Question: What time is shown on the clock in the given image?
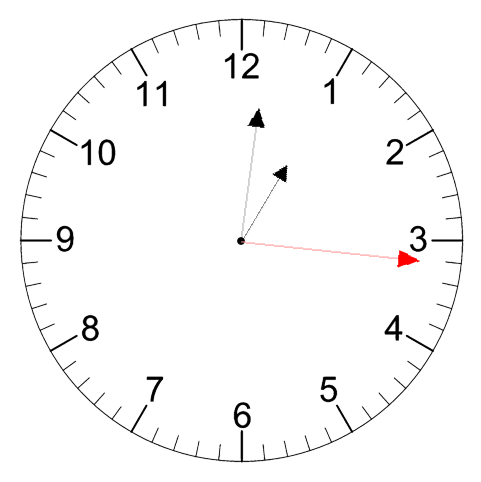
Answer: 01:01:16